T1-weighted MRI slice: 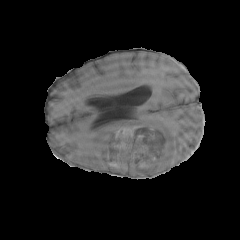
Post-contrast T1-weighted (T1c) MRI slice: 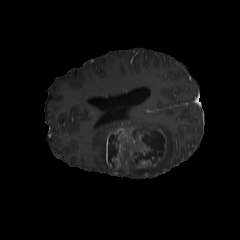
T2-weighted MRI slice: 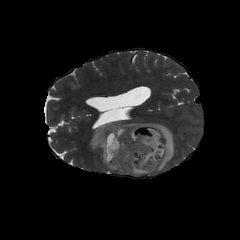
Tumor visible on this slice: yes